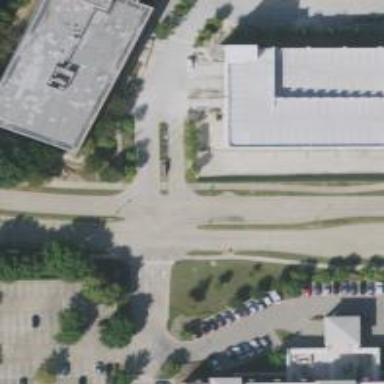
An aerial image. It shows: Tertiary road with separate sidewalk.